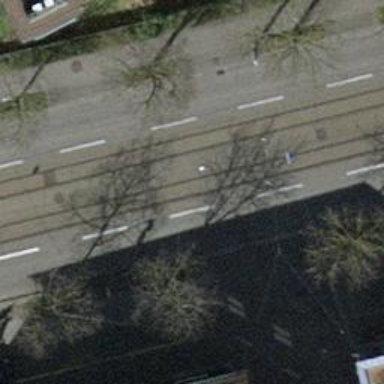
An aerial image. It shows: Tram level crossing on railway.